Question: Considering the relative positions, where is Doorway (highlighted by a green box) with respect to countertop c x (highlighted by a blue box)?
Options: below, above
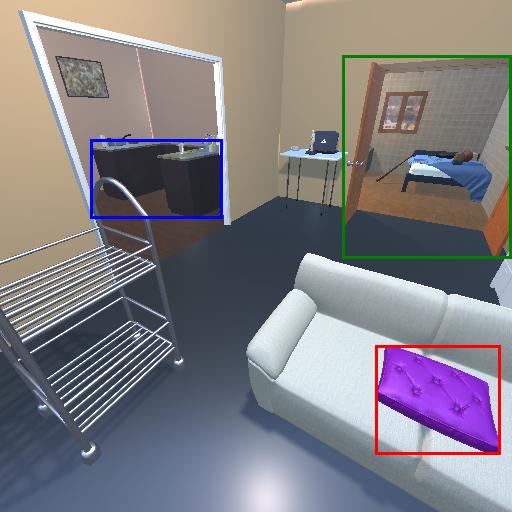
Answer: below